Interaction volume radius: 10 \u00c5
Interaction volume height: 15 \u00c5
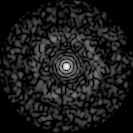
Disorder parameter: 0.8079